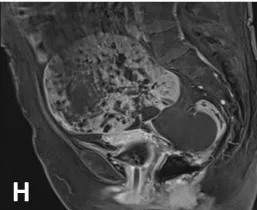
Enhanced magnetic resonance images. Of the case.
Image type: radiology (mri)